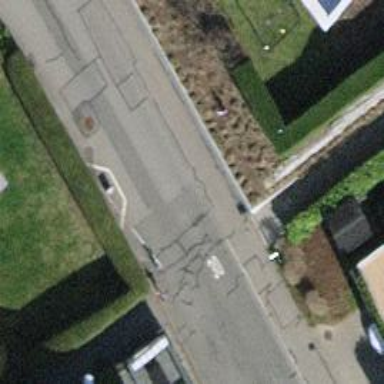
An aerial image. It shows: Raised kerb.